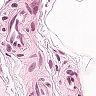
Metastatic tissue present: no